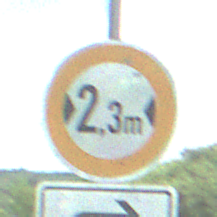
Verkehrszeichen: TatsaechlicheBreite2Komma3
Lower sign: RichtungsangabeDurchPfeile5
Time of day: Midday
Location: Outdoor (Nature)
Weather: PartlyCloudy
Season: NotSpecified
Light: Natural